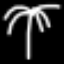
Label: palm tree